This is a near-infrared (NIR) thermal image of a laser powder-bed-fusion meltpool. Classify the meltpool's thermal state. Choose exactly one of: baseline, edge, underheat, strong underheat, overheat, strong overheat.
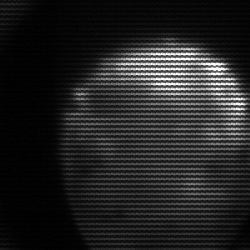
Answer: edge